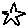
Label: star